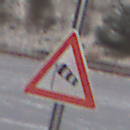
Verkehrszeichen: SeitenwindVonLinks
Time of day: MorningAfternoon
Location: Outdoor (Nature)
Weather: PartlyCloudy
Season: Winter
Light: Natural